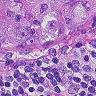
Metastatic tissue present: yes